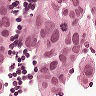
Metastatic tissue present: yes